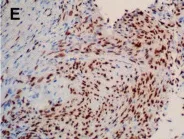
Histological endomyocardial biopsy specimen of the right atrium and lung rapid deterioration of Case1. (C-F) The representative histologic aspect of the mass. ERG. Marker in cytoplasmic.
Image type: pathology (immunostaining)